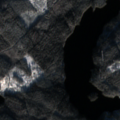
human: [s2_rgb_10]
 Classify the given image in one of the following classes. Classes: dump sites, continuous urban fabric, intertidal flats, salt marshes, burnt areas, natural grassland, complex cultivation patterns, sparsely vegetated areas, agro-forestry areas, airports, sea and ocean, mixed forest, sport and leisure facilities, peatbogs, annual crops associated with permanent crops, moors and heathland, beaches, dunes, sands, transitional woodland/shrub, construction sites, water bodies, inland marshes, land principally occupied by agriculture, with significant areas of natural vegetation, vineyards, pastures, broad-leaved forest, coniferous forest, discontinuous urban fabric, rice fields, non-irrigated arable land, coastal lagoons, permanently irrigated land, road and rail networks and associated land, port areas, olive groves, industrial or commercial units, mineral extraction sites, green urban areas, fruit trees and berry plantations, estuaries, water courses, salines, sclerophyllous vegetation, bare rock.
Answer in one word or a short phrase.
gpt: coniferous forest, mixed forest, water bodies